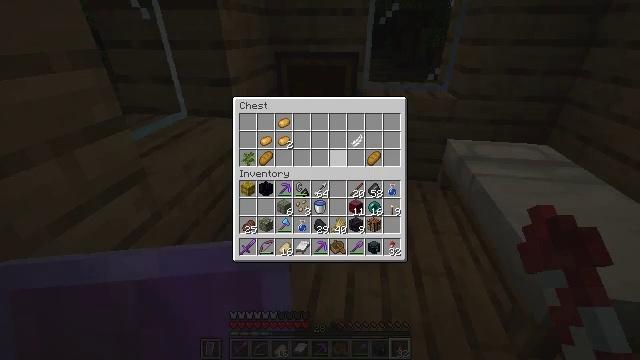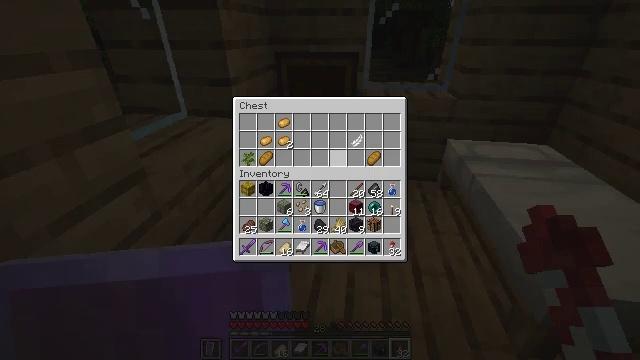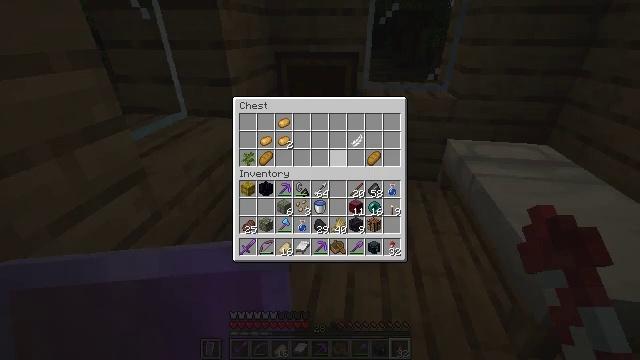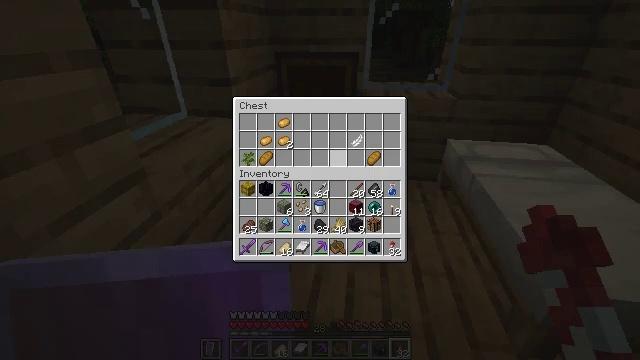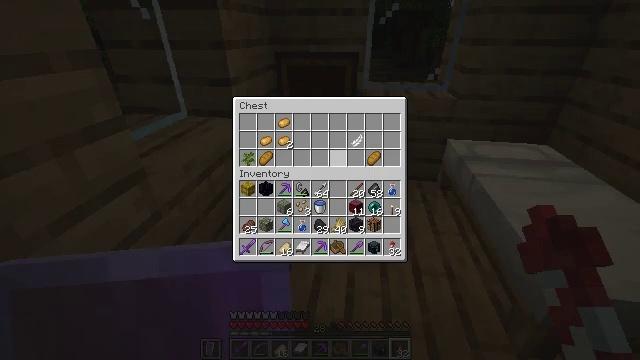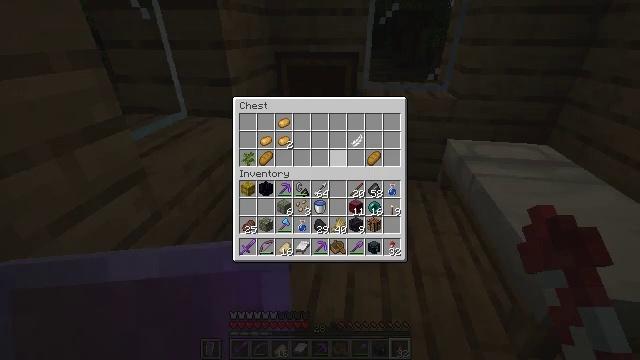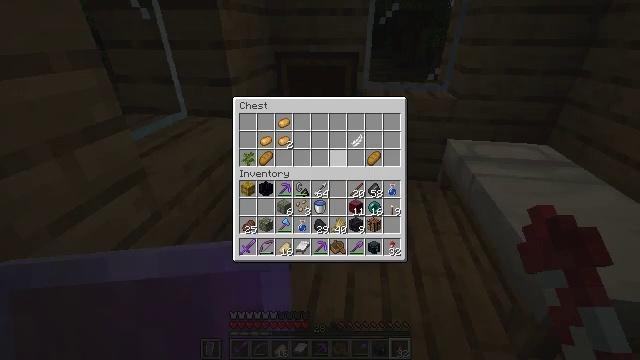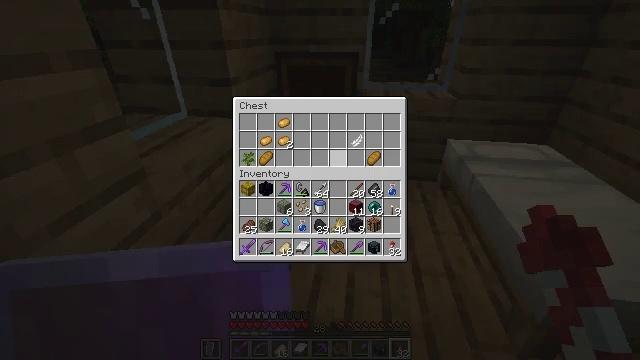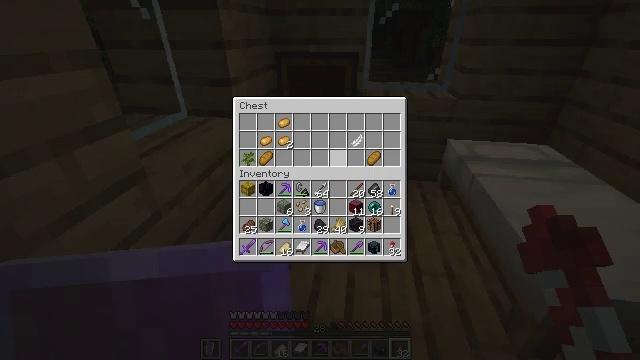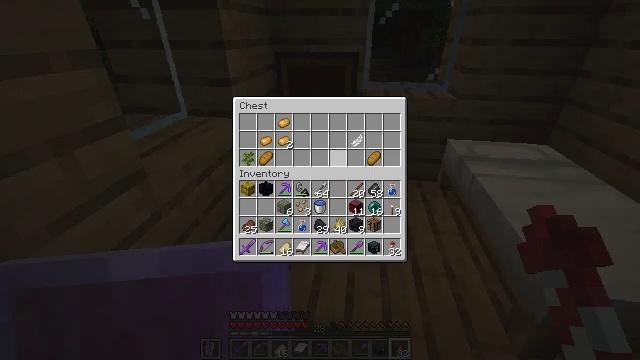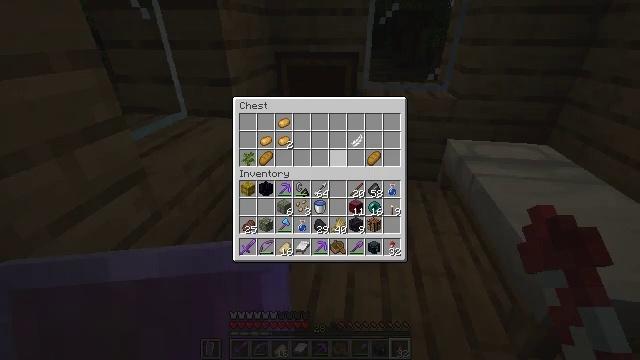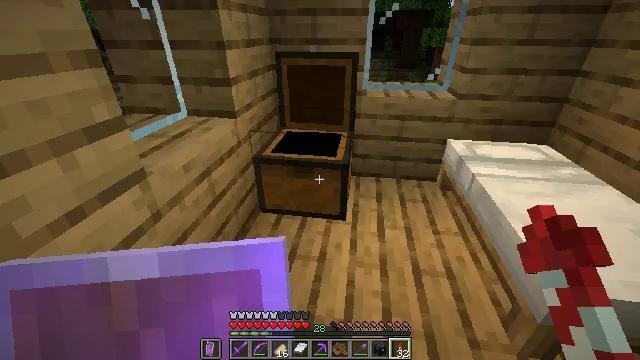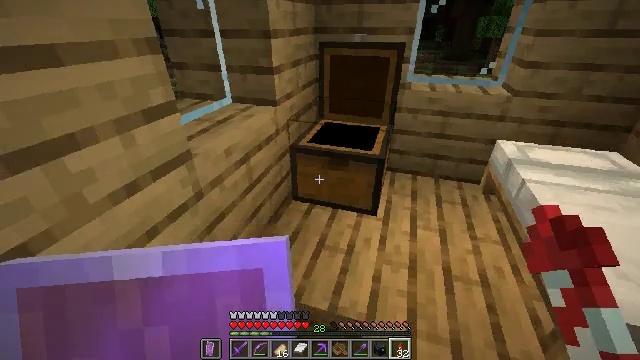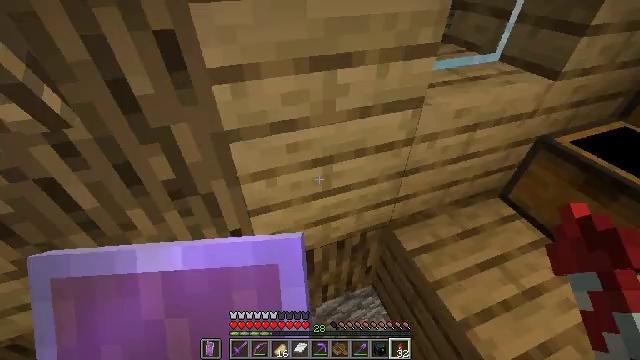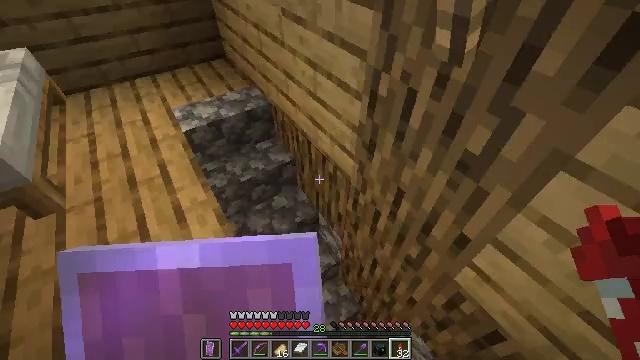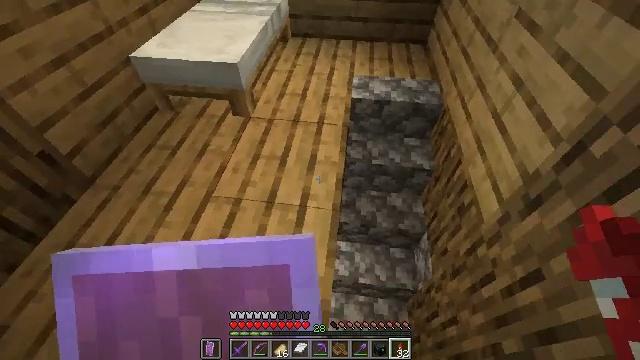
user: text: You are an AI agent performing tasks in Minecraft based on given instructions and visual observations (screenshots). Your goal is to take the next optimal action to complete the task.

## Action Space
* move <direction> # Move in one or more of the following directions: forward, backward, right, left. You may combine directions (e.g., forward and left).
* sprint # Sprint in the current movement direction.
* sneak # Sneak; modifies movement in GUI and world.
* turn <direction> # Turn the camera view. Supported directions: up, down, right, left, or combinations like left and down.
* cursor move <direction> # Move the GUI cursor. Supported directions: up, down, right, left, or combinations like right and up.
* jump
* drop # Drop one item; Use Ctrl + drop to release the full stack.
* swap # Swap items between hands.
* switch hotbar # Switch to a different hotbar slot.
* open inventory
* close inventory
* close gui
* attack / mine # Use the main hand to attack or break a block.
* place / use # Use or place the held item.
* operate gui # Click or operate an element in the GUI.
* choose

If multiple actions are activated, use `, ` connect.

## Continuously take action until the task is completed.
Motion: motion action
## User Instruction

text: Mine the grass path to create a new path.
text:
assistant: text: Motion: no_op
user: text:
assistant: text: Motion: no_op
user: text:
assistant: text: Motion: no_op
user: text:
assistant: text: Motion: no_op
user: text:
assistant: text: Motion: no_op
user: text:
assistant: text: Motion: no_op
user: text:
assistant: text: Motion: no_op
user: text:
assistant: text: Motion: no_op
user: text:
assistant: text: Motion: no_op
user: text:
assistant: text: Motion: no_op
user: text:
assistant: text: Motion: no_op
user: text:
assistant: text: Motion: turn left and down
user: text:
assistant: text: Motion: turn left and down
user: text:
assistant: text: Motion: turn left and down
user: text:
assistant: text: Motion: turn left and down
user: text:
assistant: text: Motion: move forward, turn left
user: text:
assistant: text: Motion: move forward
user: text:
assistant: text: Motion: move forward
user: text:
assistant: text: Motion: move forward
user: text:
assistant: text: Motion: move forward
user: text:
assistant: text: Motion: move forward
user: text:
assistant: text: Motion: move forward
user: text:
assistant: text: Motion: move forward, turn right
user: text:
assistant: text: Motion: move forward, turn right and up
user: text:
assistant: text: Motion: move forward, turn right
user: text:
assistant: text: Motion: turn right
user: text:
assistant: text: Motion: turn right
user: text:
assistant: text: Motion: no_op
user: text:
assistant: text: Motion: no_op
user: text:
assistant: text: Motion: no_op